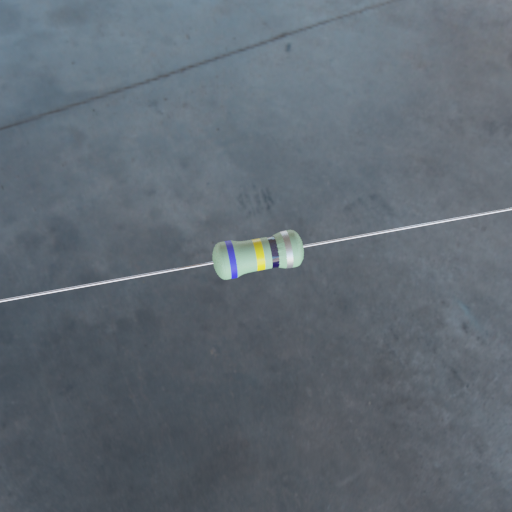
Resistor colour bands (in order): blue, yellow, black, silver